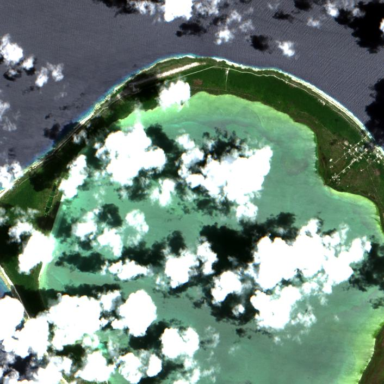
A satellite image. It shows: Atoll located in maritime boundary.